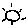
Label: sun